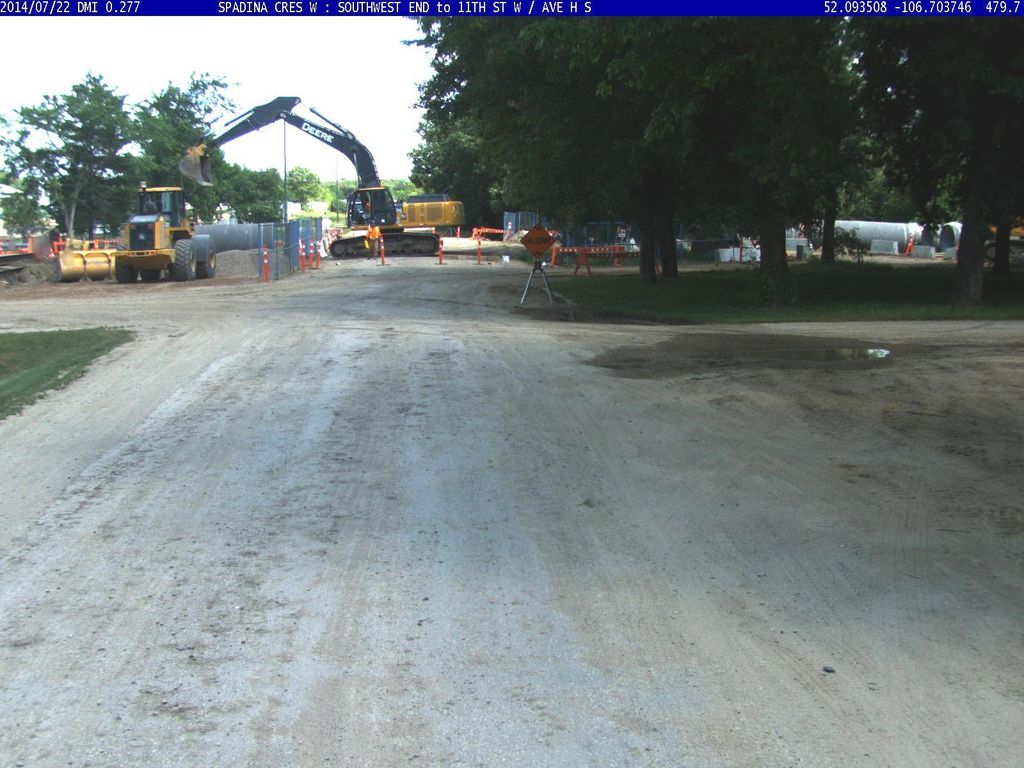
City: saskatoon